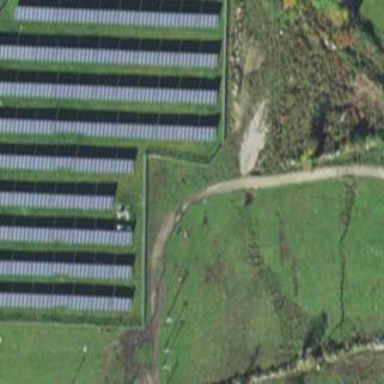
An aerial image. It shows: Fence surrounds solar photovoltaic panel power plant. The plant generates electricity.